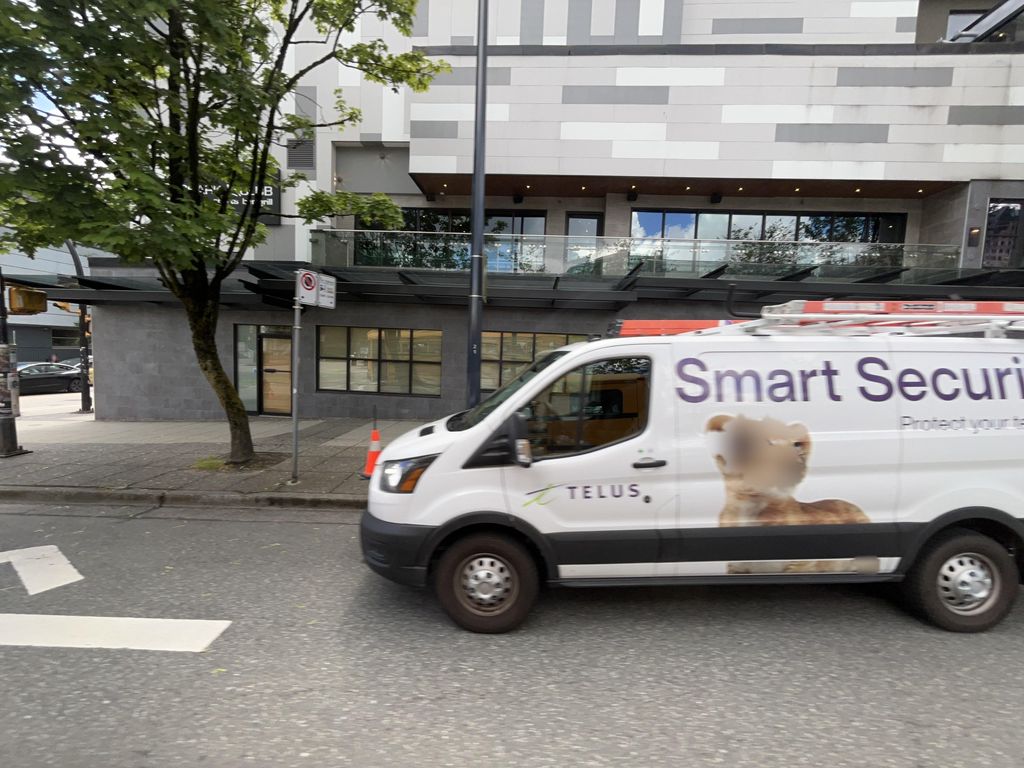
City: vancouver